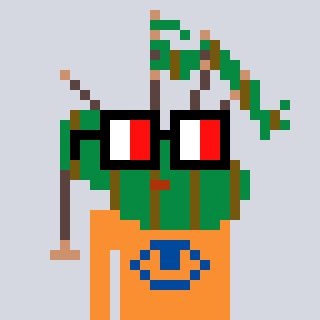
a pixel art character with square glasses with black frames and red eyes, a bagpipe-shaped head and a orange-colored body on a cool background